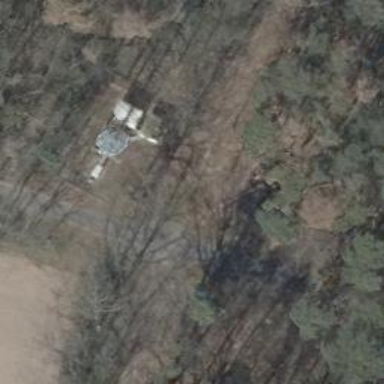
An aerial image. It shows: Communication mast tower.